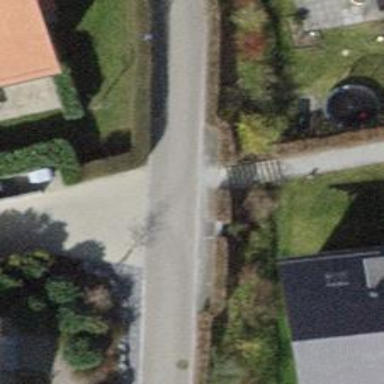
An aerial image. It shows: Hedge barrier.